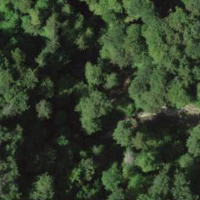
EUNIS habitat code: 44
Species observed at this site:
Mercurialis perennis